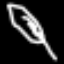
Label: leaf